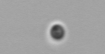
Label: nanoplankton_mix